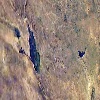
Label: land